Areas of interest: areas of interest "Jinhe Wenkai Life Business"
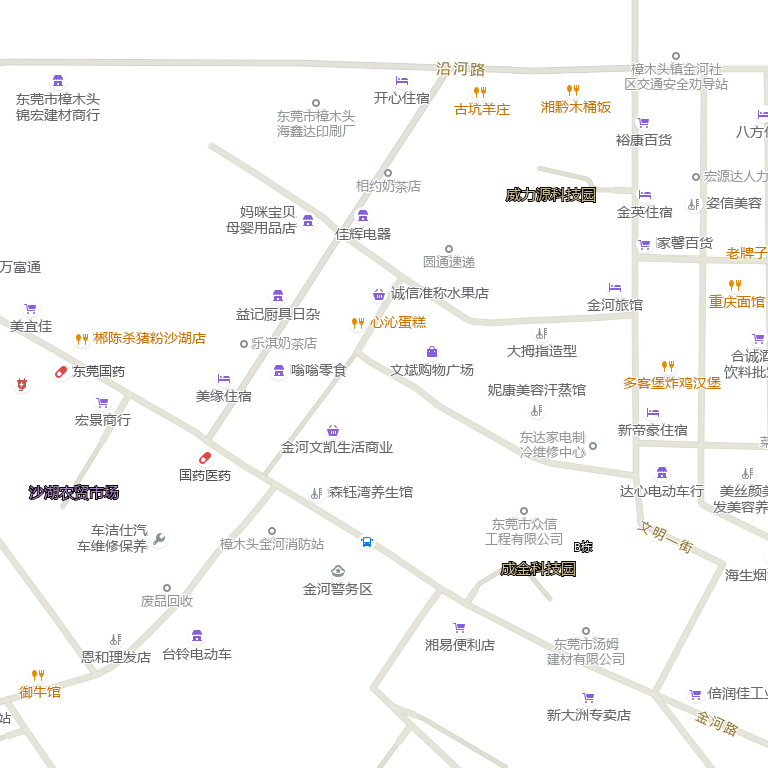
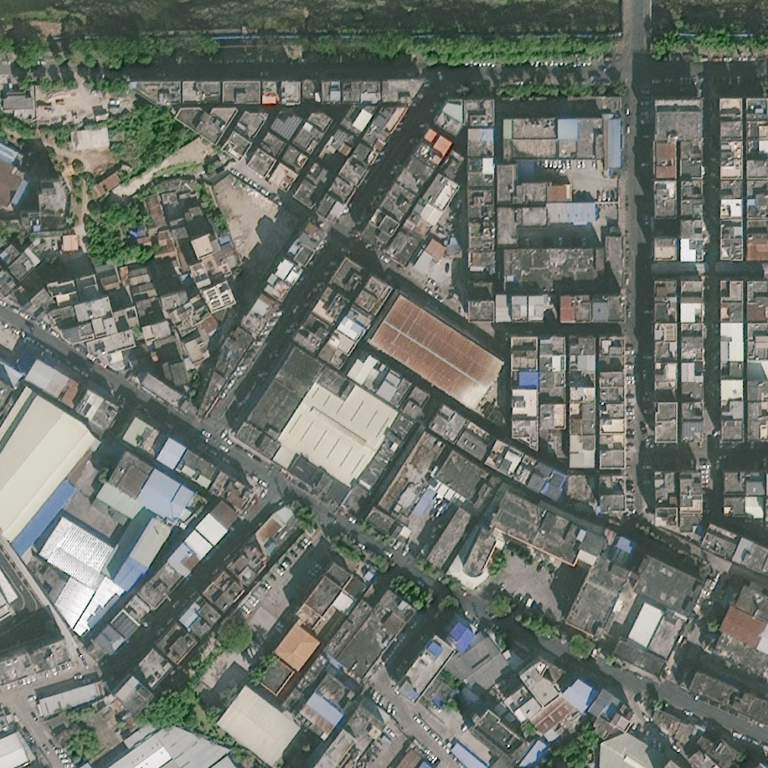